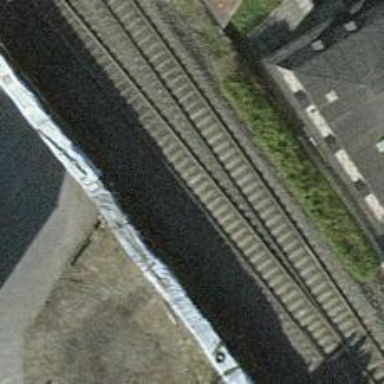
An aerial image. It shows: Single-track electrified railway with contact line.